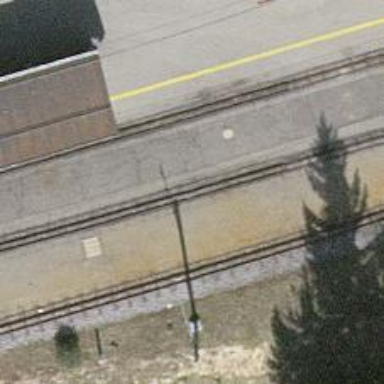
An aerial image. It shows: Narrow-gauge railway with 1 track. The tracks are electrified with contact line.